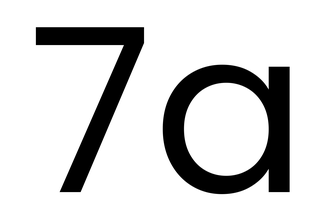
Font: Poppins-Regular